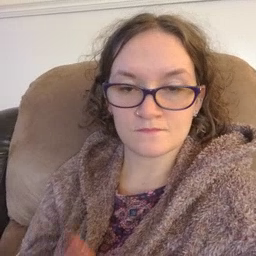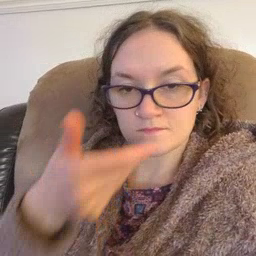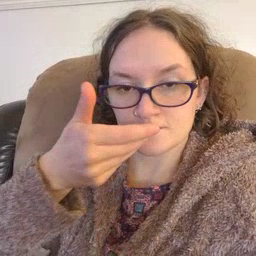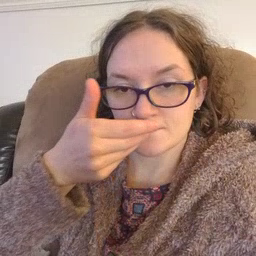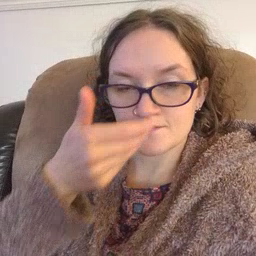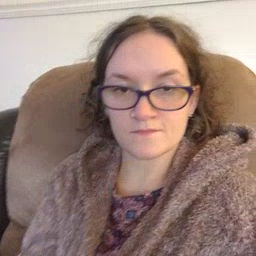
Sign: pizza